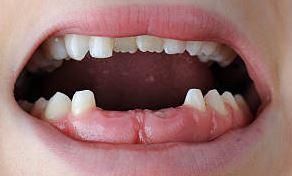
Condition: hypodontia